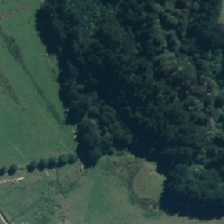
Land cover: indigenous_forest